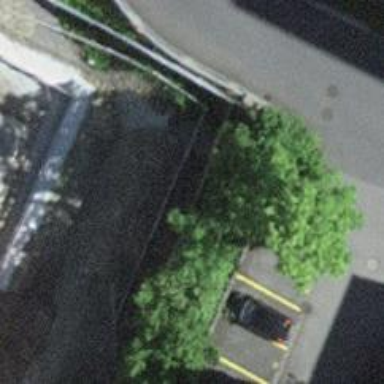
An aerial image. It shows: Road with steps.